Chest X-ray:
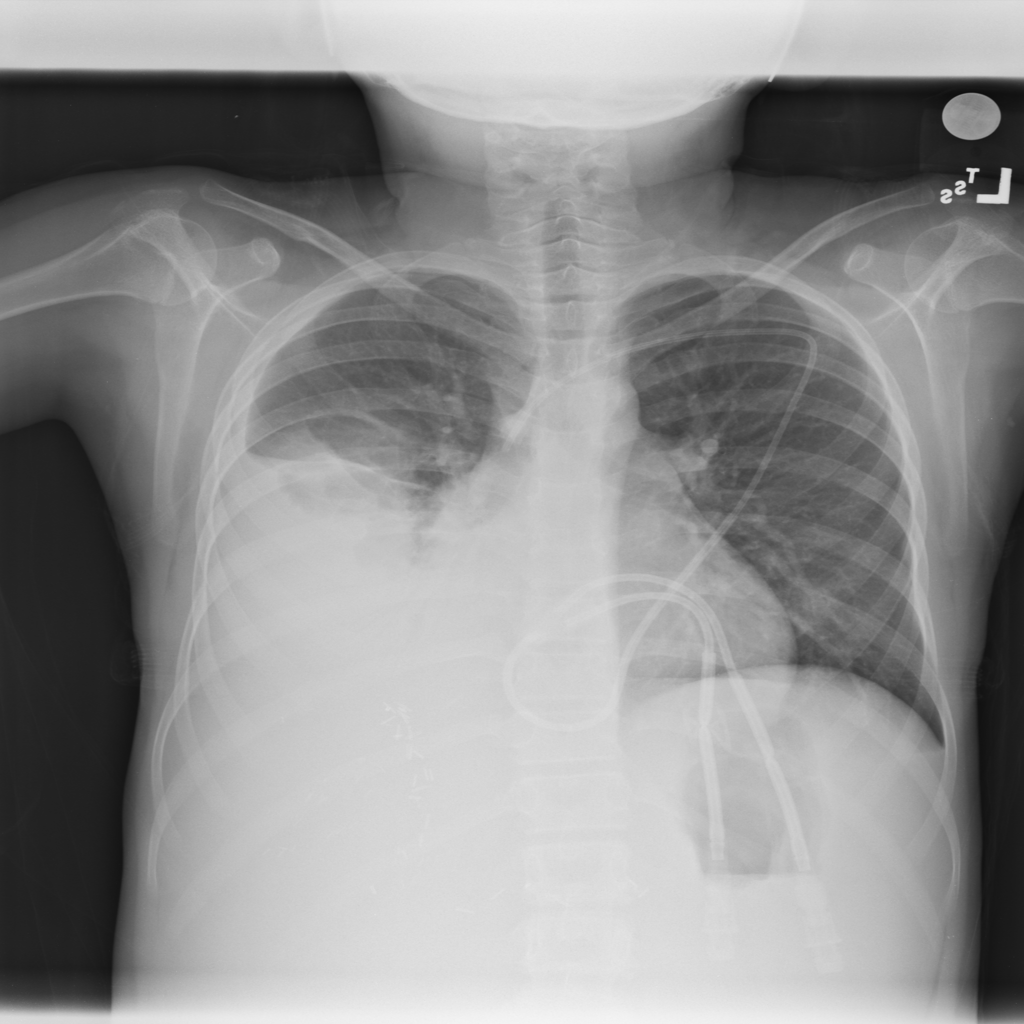
Findings: Consolidation, Effusion
No abnormal finding: no